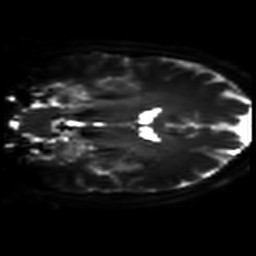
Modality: DWI
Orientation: coronal
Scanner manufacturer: philips
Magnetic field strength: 7 T
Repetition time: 9.612 s
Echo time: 0.073 s